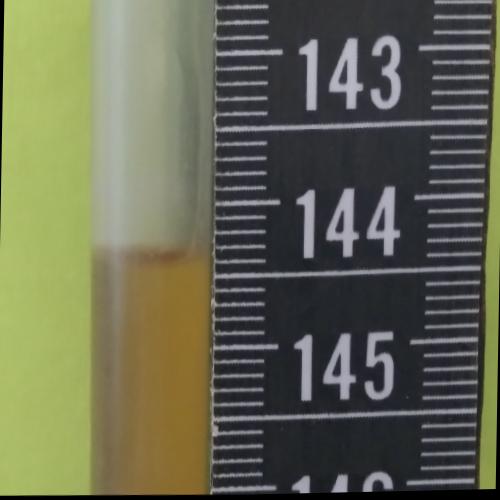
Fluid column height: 144.4 cm